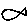
Label: fish